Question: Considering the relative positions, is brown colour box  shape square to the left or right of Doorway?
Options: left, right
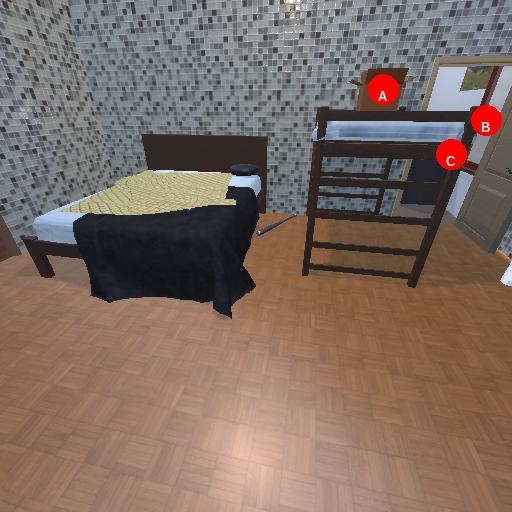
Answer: left